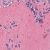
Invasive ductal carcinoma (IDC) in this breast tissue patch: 1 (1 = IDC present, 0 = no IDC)